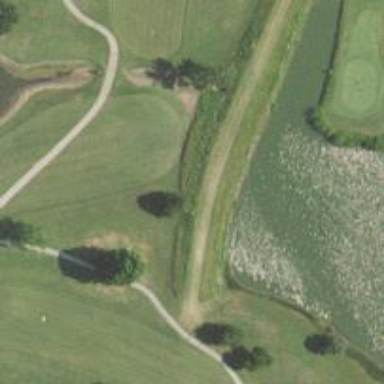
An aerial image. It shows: View of golf hole.